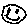
Label: smiley face